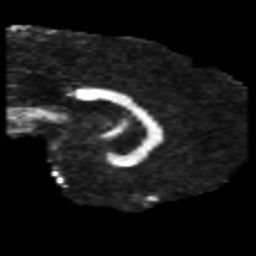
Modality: FA
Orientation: sagittal
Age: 35
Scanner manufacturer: philips
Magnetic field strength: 3 T
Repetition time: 8.592 s
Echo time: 0.1268 s